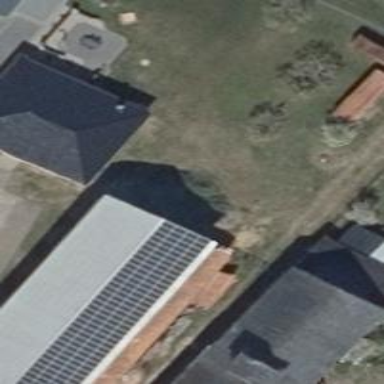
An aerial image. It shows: Building featuring small installation solar photovoltaic panel for electricity generation.